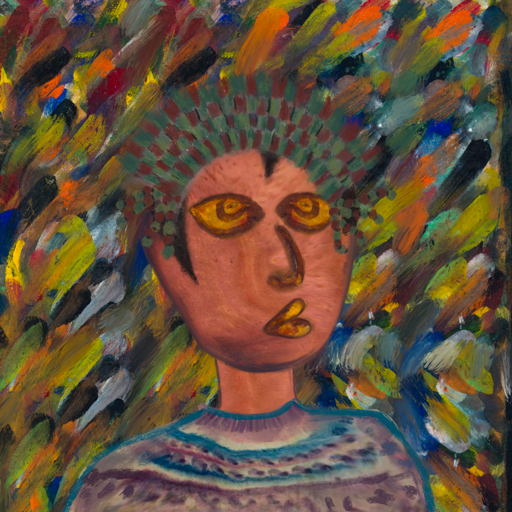
Background: An_Impression, Head And Neck Side: Mother_And_Son_Mother, Face Side: Comrade, Bust: HillGirl, Hair Side: Roy_Bahadur, Head Accessory: After_Raid_Crown, Second Necklace: Blank, Necklace: Blank, Baby: Blank